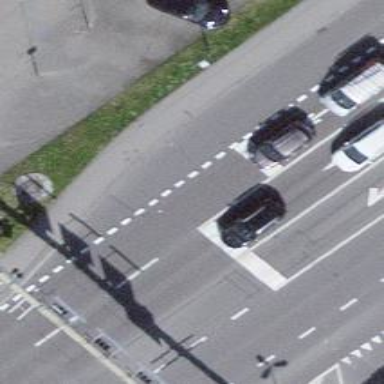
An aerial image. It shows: Primary highway with asphalt surface and trolley wires.